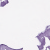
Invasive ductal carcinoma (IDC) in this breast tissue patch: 0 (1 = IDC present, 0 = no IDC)